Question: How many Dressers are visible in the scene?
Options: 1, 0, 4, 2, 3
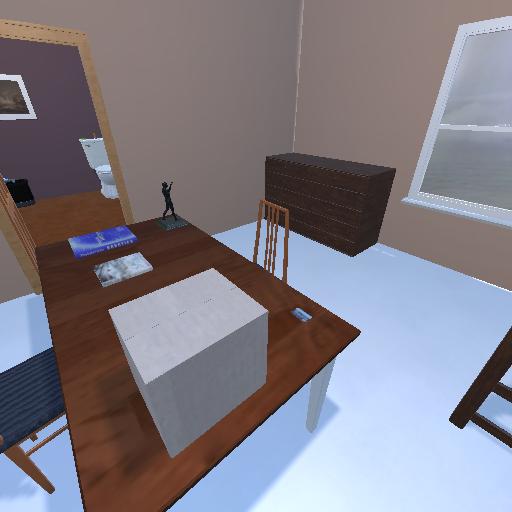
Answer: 1